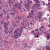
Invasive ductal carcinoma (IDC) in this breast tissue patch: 1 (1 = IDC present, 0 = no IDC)